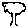
Label: tree